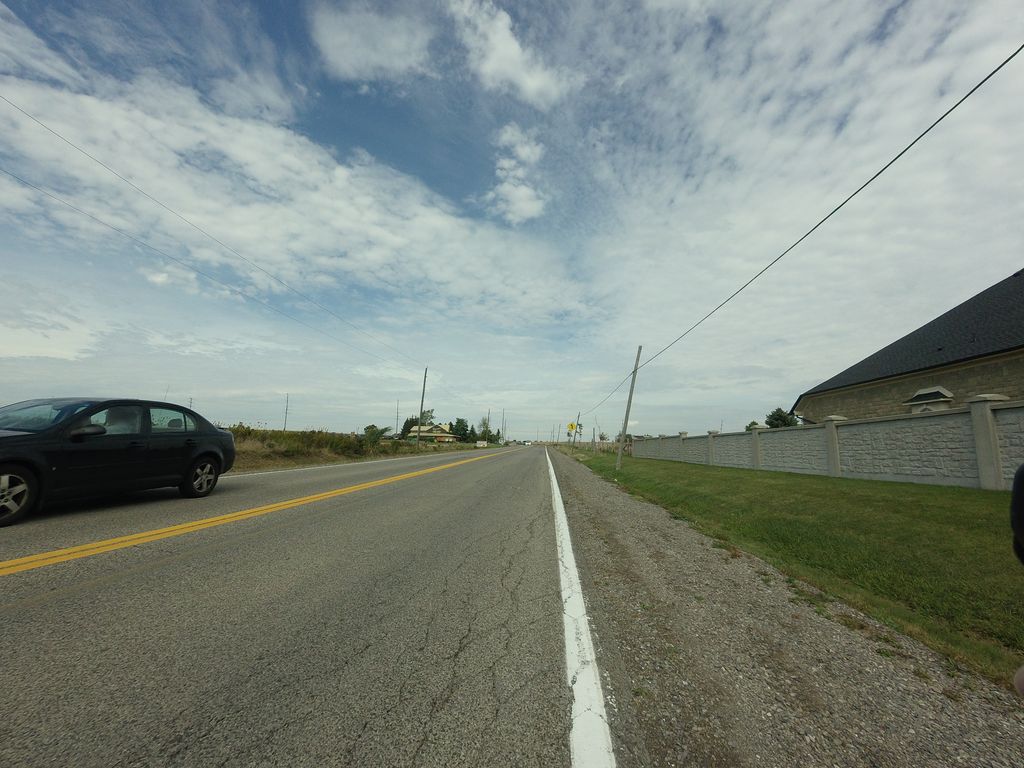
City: hamilton